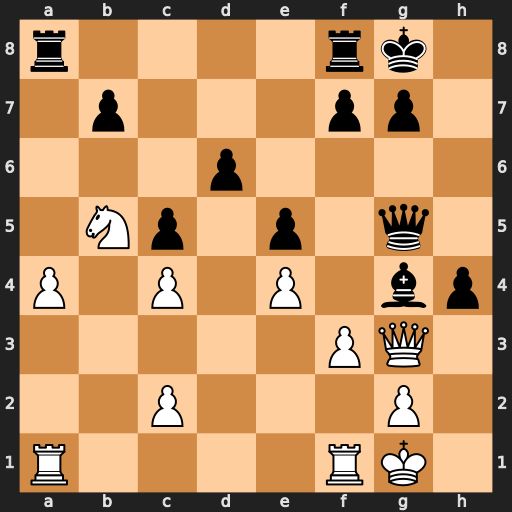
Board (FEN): r4rk1/1p3pp1/3p4/1Np1p1q1/P1P1P1bp/5PQ1/2P3P1/R4RK1
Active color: w
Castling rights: -
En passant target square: -
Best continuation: Qxg4 Qxg4 fxg4